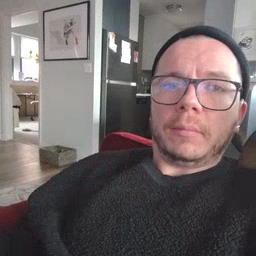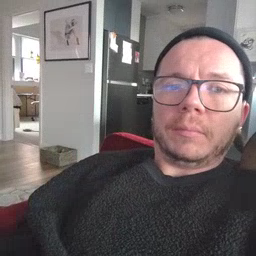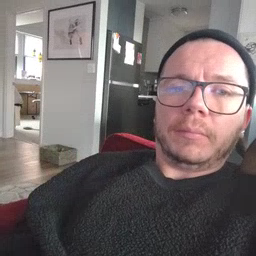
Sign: make